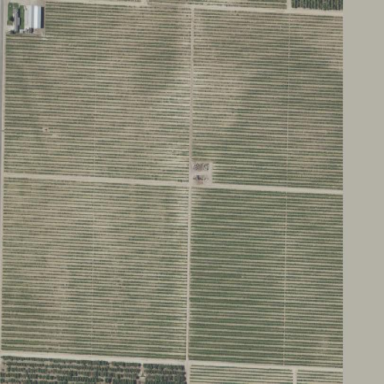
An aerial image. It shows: Beautiful vineyard in the countryside.